The plot is a time-scale (wavelet) decomposition of a bearing vibration signal. Based on the visible evidence, which condition applies: normal, inner_race, outer_race, ball?
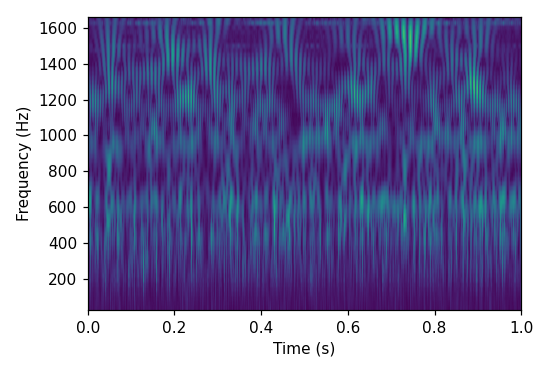
Answer: outer_race